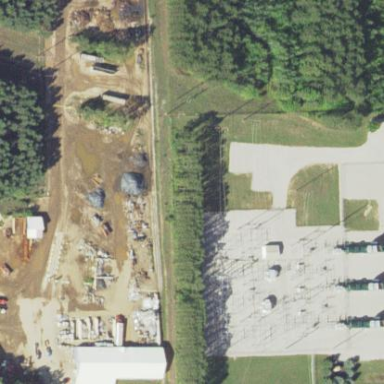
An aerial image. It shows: Fenced power substation at the transmission level.